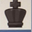
Piece: bK